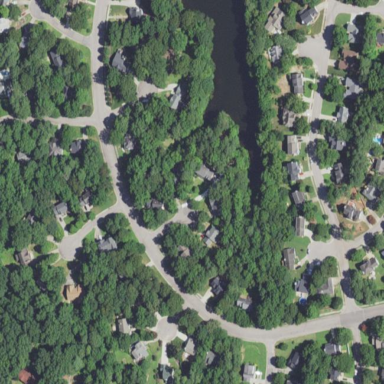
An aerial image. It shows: Residential area within neighborhood.